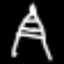
Label: The Eiffel Tower